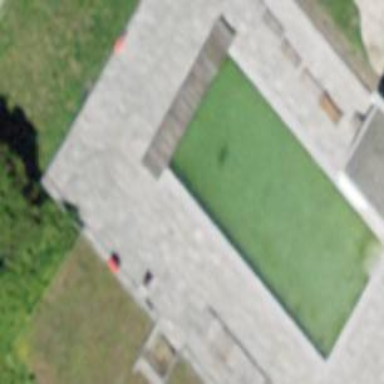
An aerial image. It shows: Swimming pool located in leisure land.